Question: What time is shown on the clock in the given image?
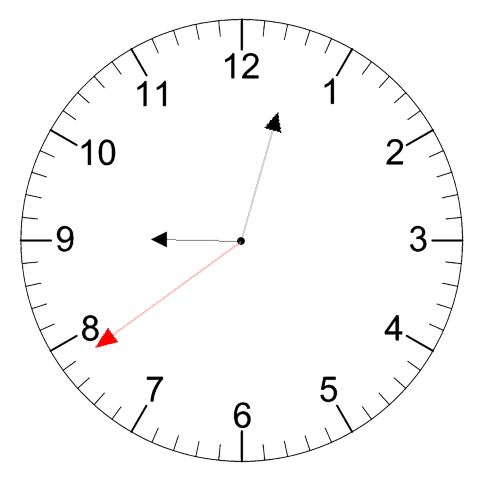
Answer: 09:02:39